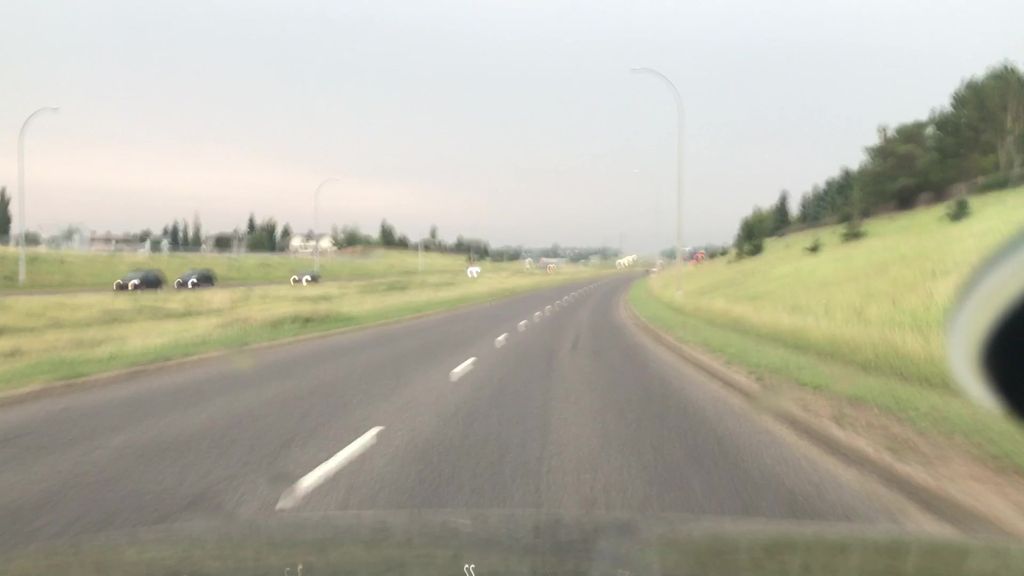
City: edmonton